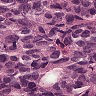
Metastatic tissue present: yes